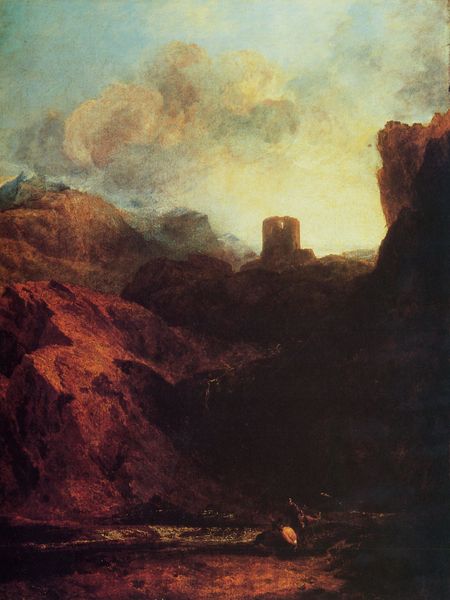
Titel: Dolbadern Castle, Nord-Wales
Künstler: William Turner
Standort: London
Institution: Royal Academy of Arts
Schlagwörter: berg, blau, dunkel, felsen, fuß, gemälde, himmel, nackt, schatten, wasser, wolken, fluss, gelb, grün, landschaft, menschen, ocker, see, ufer, abend, braun, fenster, grau, hell, licht, männer, orange, rücken, schwarz, strasse, weiss, rot, weg, wolke, symbolismus, mensch, stein, steine, öl, bach, erde, ferne, hügel, natur, gewässer, rauch, sonne, boden, gold, spitzen, kontrast, tal, wald, anhöhe, pferde, turm, bewölkt, düster, berge, fels, felswand, gebirge, gipfel, klippen, leer, dorf, farbe, nuancen, berglandschaft, schlucht, steil, rast, romantik, wild, tiefe, abendrot, umriss, zinnen, klippe, ruine, burg, dramatik, felsenlandschaft, röte, schwefelgelb, bergfried, schroff, zinne, felschen, burgruine, rundturm, scharte, gefesselt, burgturm, himmel wolken braun, redon